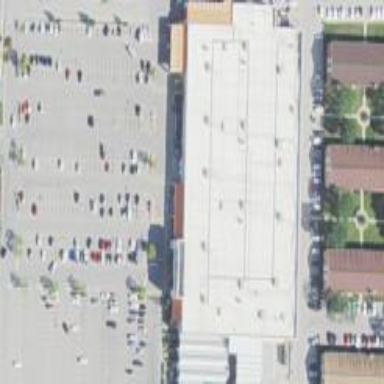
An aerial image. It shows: Retail building.